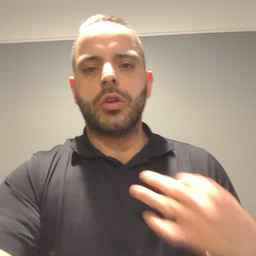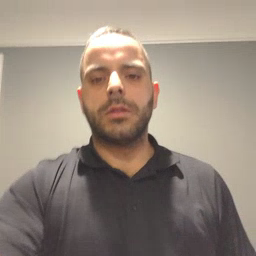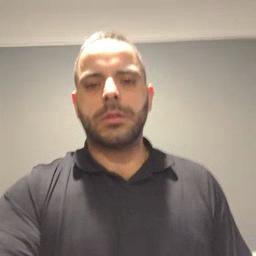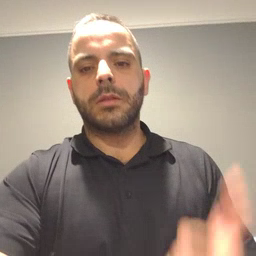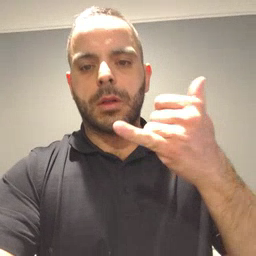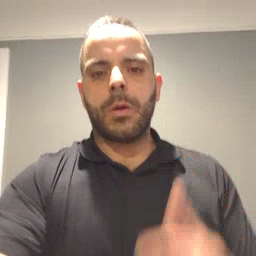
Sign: yellow